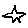
Label: star